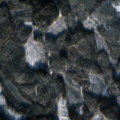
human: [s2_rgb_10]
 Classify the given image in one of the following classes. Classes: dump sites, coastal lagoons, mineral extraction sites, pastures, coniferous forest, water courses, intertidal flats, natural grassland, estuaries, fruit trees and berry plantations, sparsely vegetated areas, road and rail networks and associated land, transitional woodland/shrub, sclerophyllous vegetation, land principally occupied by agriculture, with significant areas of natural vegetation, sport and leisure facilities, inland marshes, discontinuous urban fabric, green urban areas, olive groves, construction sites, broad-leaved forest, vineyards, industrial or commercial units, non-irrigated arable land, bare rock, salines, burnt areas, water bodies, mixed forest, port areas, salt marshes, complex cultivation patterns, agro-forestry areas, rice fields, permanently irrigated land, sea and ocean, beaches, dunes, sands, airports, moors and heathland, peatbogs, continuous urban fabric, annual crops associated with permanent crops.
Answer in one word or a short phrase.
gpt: coniferous forest, mixed forest, transitional woodland/shrub